Question: Is there an option to add a "0" in front of the numbers with one character?
ie: 1, 2, 3, 4, 5, 6, 7, 8, 9
become: 01, 02, 03, 04, 05, 06, 07, 08, 09

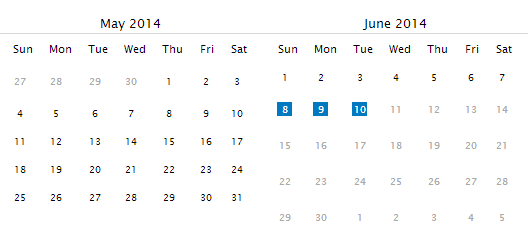
Answer: Working example: <URL>
### JavaScript:
'''
$(document).ready(function () {
$('#datepicker').datepicker({
beforeShowDay: function (date) {
var dayOfMonth = date.getDate();
if (dayOfMonth >= 1 && dayOfMonth <= 9) {
return [true, 'ui-change-format', ''];
}
return [true, '', ''];
}
});
});
'''
### CSS:
'''
.ui-change-format a::before {
content: "0";
}
'''